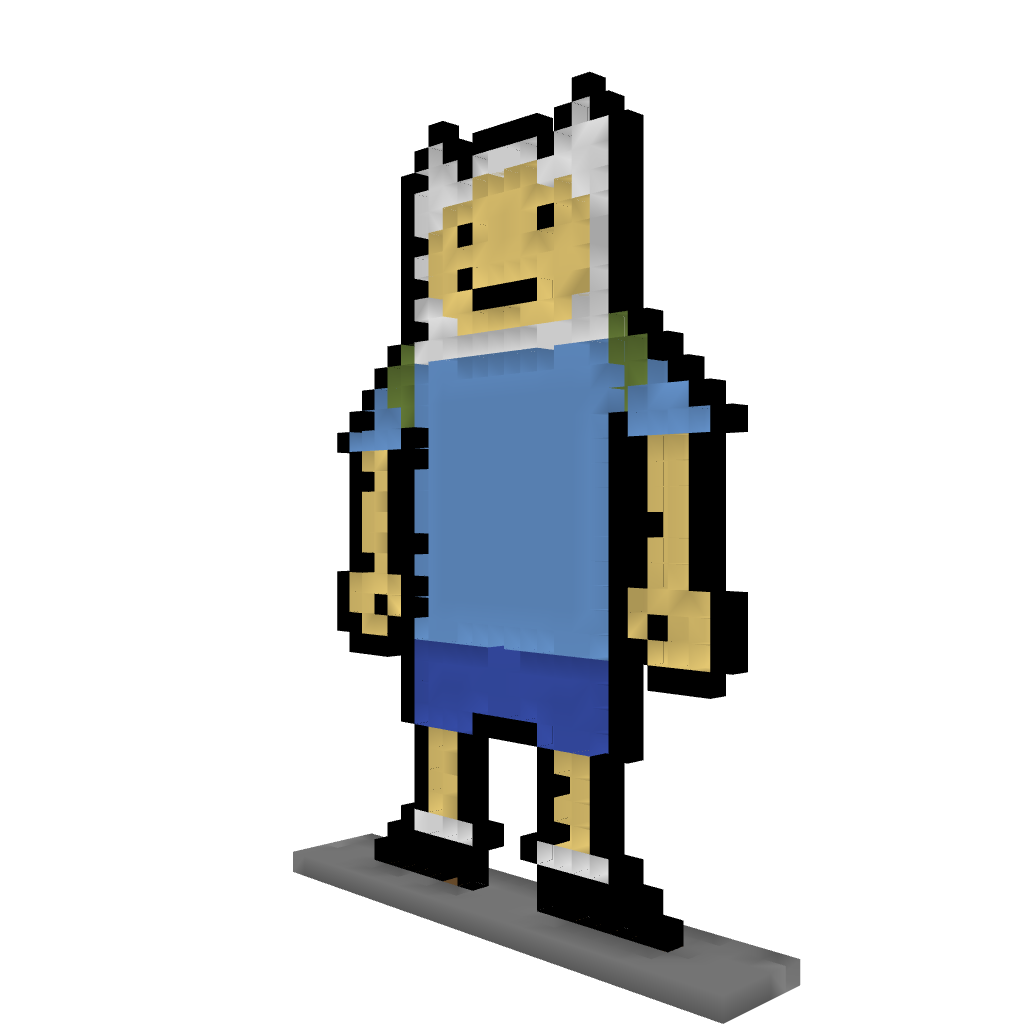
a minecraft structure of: Finn The Human high quality